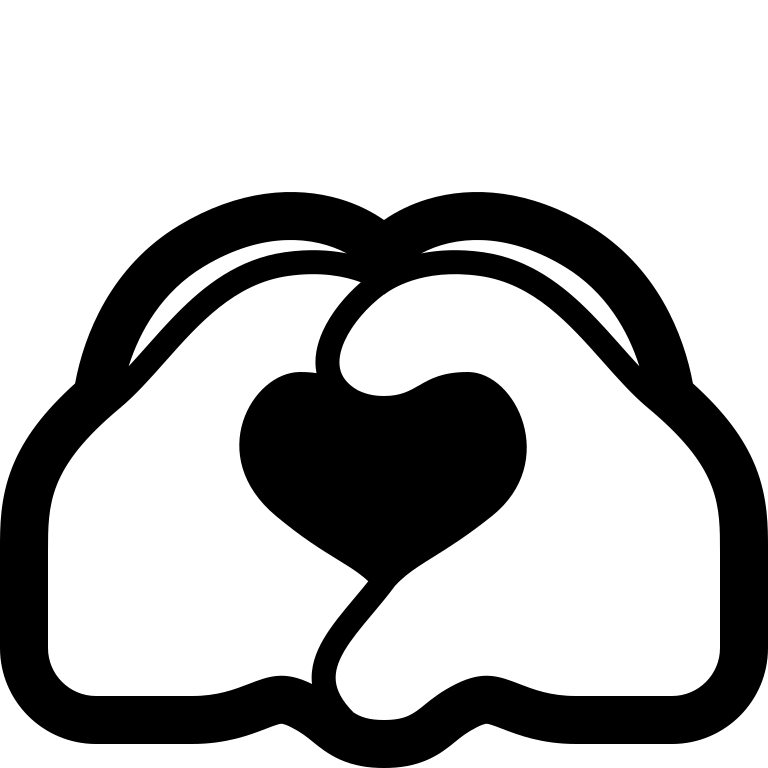
heart hands high contrast default